Question: What is the color of the ball at (2, 2, 2)? The answer is the name of the color, with the first letter capitalized. You can choose an answer from Red, Green, Orange, Cyan, Purple, Blue and Yellow.
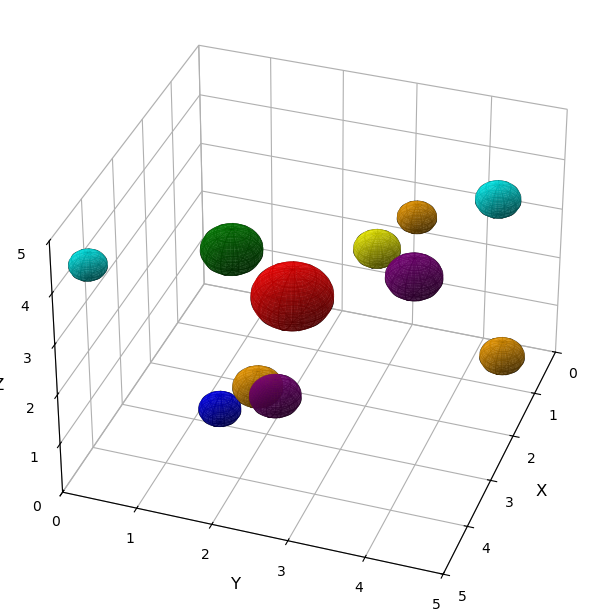
Answer: Red